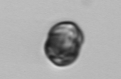
Label: Dinophyceae